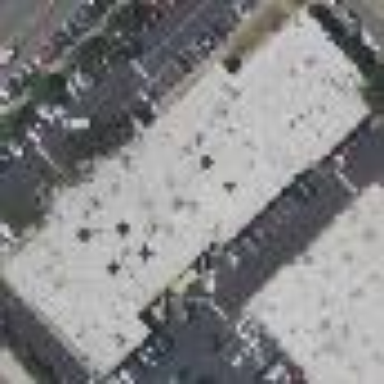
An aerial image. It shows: Commercial building.